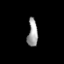
Tissue: prostate
Cell type: T cells
Senescence score: 0.7497
Nuclear area (px): 272
Mean DAPI intensity: 158.882